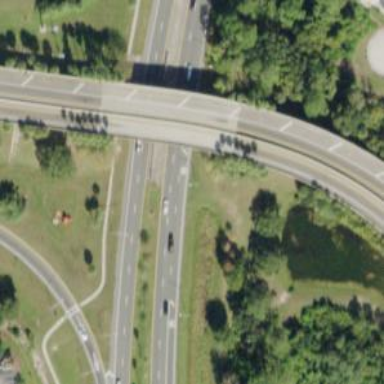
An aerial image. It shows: There is bridge over motorway link with trumpet junction.